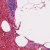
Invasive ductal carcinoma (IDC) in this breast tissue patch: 0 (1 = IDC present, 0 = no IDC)